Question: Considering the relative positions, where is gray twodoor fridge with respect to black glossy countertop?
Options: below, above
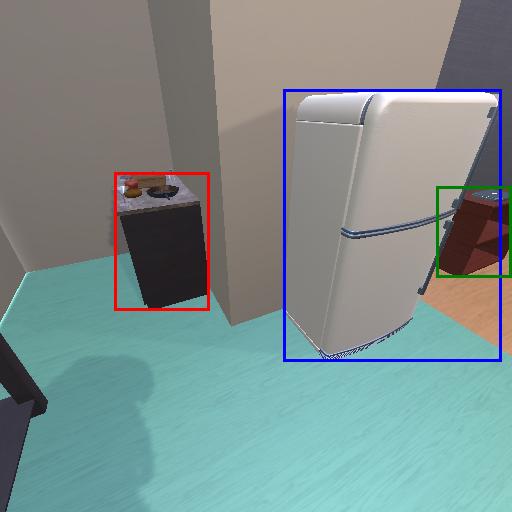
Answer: below